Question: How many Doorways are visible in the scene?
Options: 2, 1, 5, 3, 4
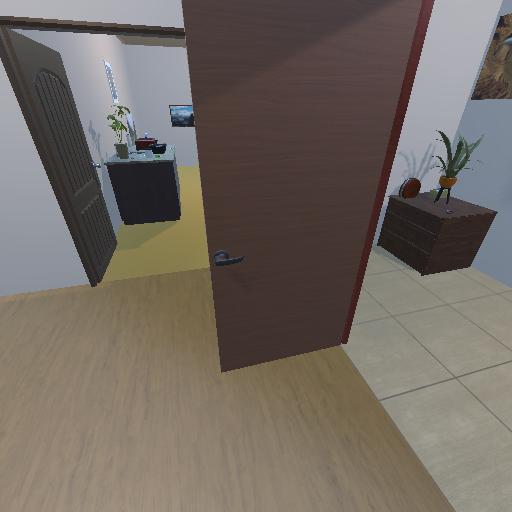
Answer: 2